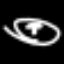
Label: mushroom